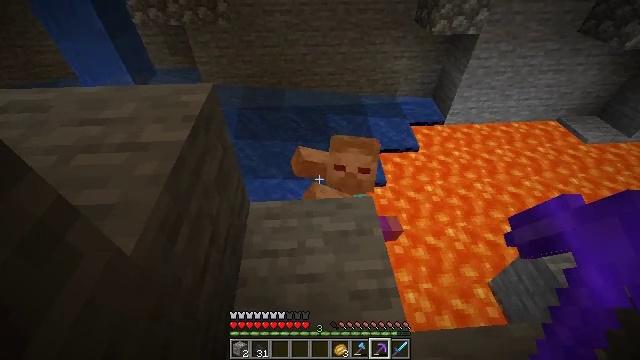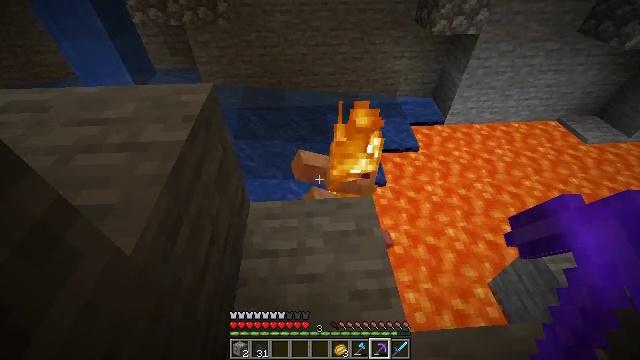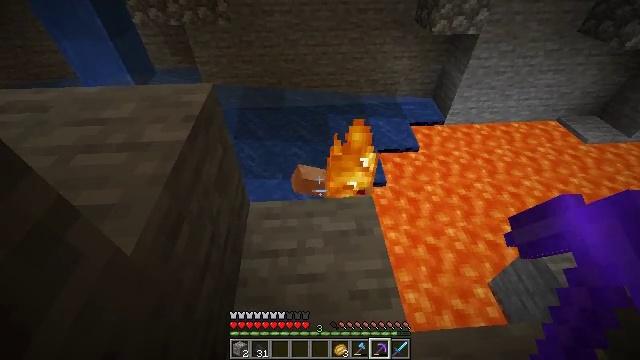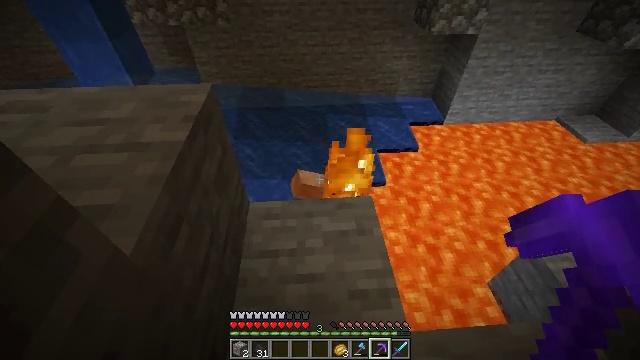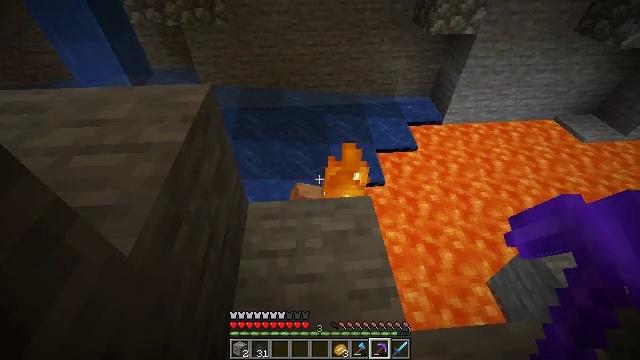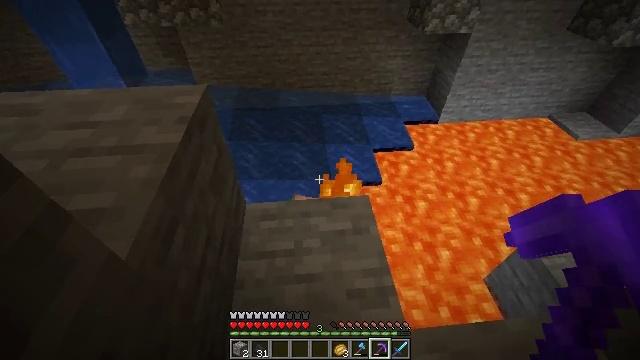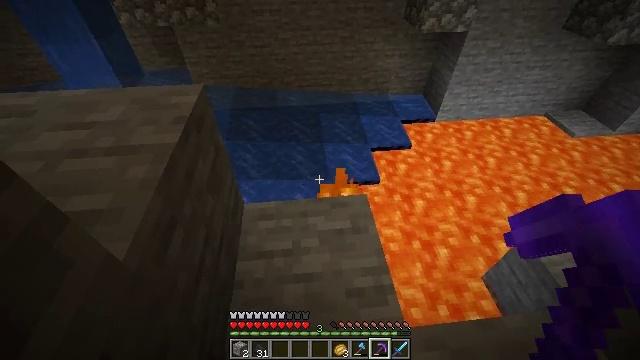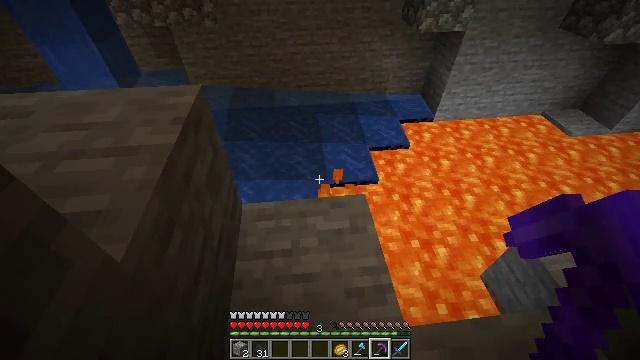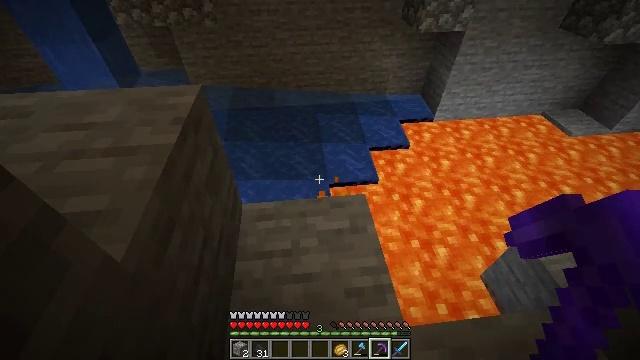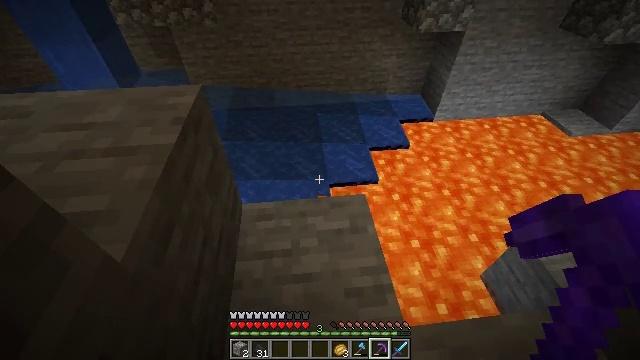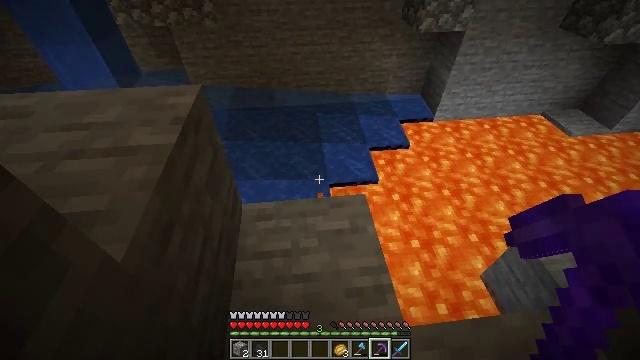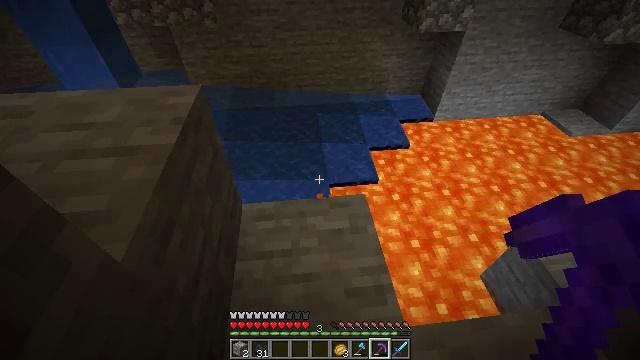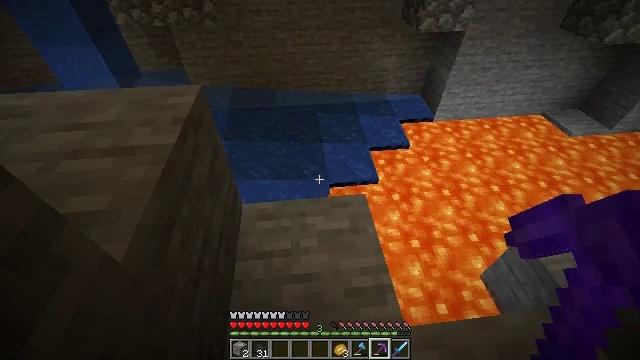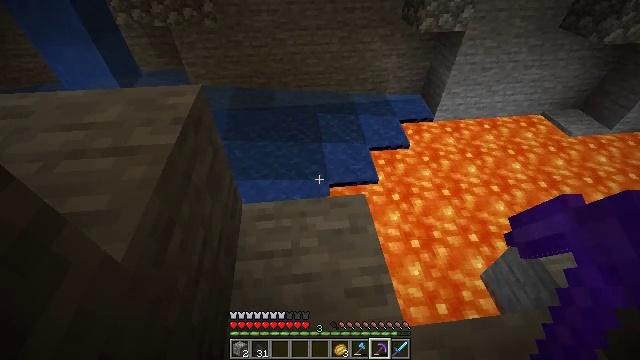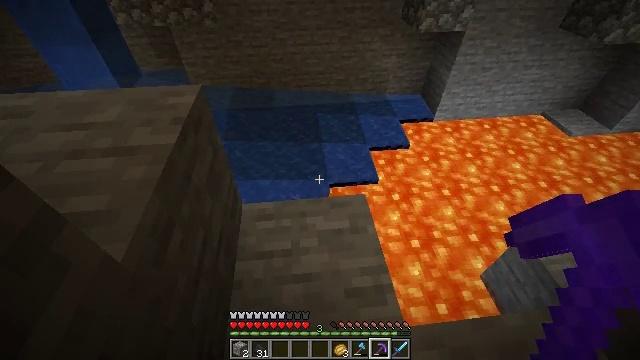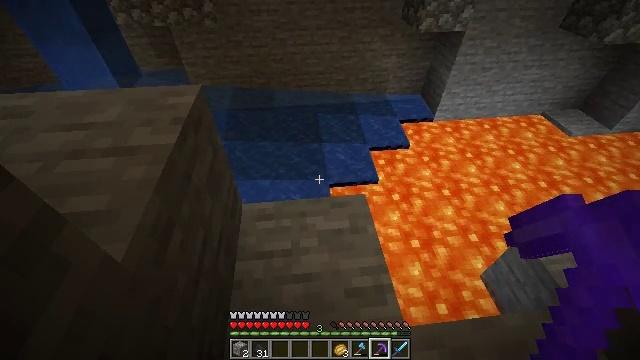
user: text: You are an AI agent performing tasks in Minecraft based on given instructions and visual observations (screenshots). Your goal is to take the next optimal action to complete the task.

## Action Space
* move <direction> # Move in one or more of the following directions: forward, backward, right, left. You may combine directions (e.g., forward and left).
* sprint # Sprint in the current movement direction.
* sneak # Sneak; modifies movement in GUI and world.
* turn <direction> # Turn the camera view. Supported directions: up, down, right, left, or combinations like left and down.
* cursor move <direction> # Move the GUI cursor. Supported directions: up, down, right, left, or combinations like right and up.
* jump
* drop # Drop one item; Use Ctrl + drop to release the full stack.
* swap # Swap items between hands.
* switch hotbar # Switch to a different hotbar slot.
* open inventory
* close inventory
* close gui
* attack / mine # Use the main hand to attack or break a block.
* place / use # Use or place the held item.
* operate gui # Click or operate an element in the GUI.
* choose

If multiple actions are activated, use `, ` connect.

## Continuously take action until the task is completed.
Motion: motion action
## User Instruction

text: Gather materials such as cobblestone.
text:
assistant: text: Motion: no_op
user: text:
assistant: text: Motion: no_op
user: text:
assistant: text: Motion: no_op
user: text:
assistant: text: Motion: no_op
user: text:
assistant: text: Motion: no_op
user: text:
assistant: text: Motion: no_op
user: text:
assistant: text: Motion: no_op
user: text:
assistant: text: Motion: no_op
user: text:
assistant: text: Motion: no_op
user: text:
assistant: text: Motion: no_op
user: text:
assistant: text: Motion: no_op
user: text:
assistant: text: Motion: no_op
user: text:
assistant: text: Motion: no_op
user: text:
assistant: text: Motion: no_op
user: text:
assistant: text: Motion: no_op
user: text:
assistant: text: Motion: no_op
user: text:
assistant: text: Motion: no_op
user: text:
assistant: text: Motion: no_op
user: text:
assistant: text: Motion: turn left and up
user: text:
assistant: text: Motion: turn left and up
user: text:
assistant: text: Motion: turn left and up
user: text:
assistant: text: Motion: turn left and up
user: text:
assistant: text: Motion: turn left and up
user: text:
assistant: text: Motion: turn up
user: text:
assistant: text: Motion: no_op
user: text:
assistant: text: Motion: no_op
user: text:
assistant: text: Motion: no_op
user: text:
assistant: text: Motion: no_op
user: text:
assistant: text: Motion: turn right
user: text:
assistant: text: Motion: turn right